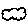
Label: cloud